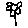
Label: flower